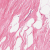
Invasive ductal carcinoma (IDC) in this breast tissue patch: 0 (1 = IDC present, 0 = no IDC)